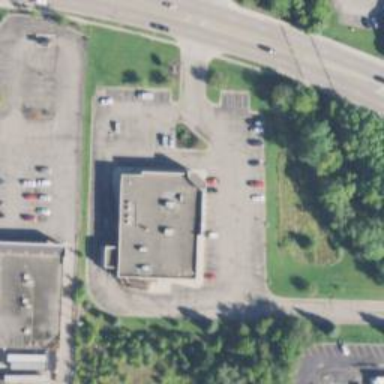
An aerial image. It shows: Pharmacy providing healthcare services.